Field crop: tomato
Growth stage: 1
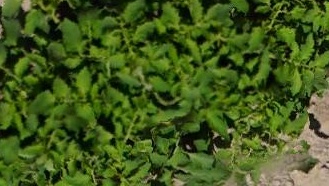
Species: tomato